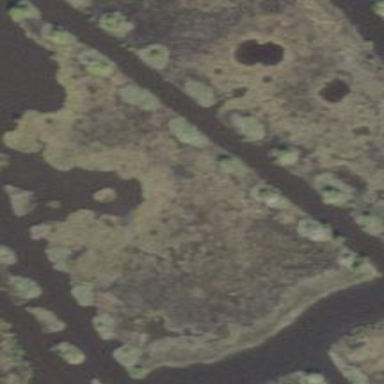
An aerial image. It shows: Wetland area.